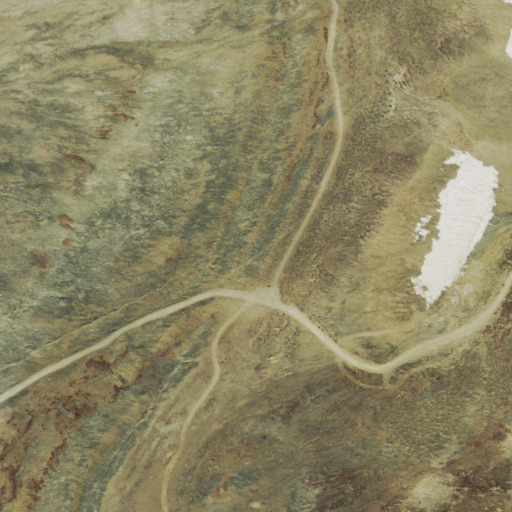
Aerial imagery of gap in Colorado named Mosquito Pass containing grassland, barren land, and snow